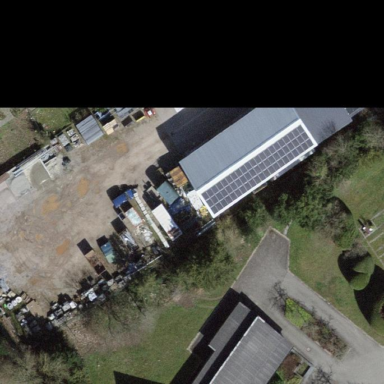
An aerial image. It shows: Industrial building with gabled roof.